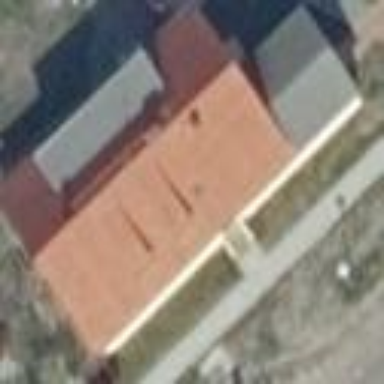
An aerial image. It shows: Detached building with gabled roof.